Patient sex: F
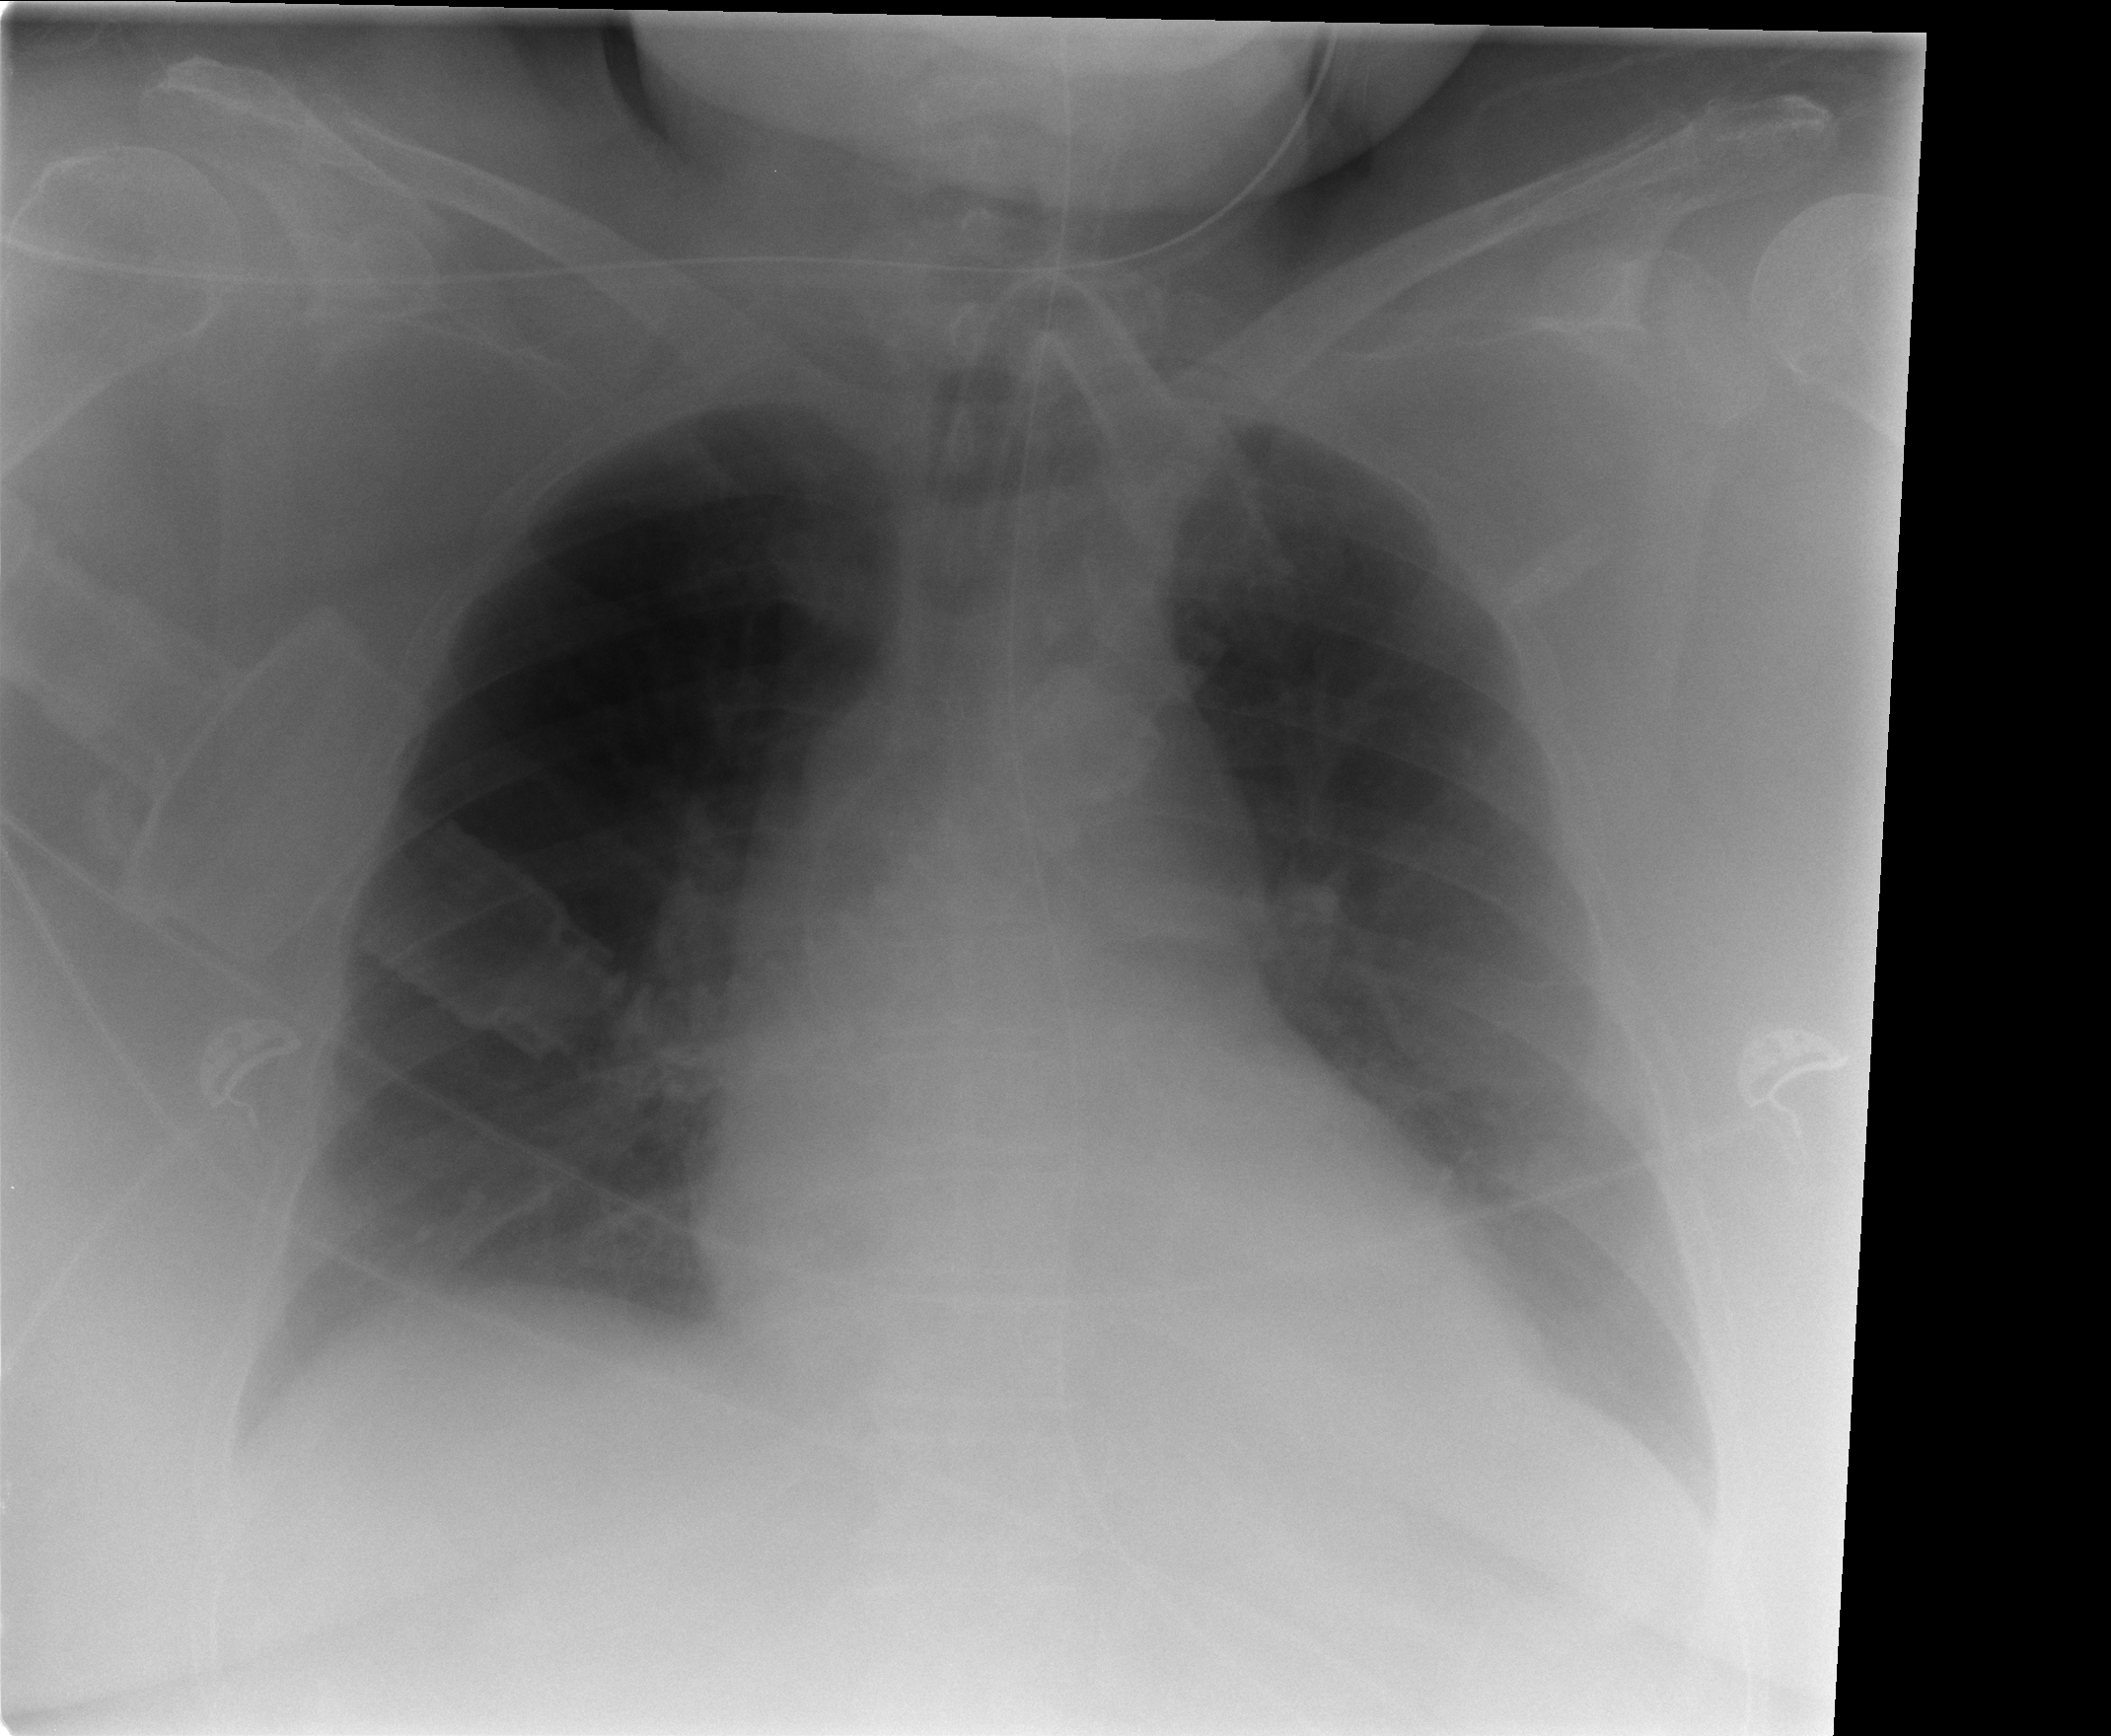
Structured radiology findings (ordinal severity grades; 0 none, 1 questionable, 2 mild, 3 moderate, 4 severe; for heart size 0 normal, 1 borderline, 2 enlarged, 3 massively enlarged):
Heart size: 0
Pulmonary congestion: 2
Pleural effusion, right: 0
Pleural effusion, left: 1
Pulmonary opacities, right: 0
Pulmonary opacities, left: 0
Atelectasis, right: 0
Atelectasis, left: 0